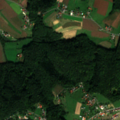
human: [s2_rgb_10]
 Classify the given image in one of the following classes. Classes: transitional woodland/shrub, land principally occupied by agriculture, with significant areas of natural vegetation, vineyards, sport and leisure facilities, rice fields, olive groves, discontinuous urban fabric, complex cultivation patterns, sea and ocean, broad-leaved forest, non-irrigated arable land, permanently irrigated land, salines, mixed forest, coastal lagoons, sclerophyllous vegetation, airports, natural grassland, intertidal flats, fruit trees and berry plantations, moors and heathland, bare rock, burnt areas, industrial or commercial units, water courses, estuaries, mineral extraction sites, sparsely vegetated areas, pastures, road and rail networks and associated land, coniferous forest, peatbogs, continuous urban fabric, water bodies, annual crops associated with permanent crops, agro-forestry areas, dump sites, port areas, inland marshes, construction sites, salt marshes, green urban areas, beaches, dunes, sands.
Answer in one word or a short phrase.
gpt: discontinuous urban fabric, non-irrigated arable land, pastures, complex cultivation patterns, broad-leaved forest